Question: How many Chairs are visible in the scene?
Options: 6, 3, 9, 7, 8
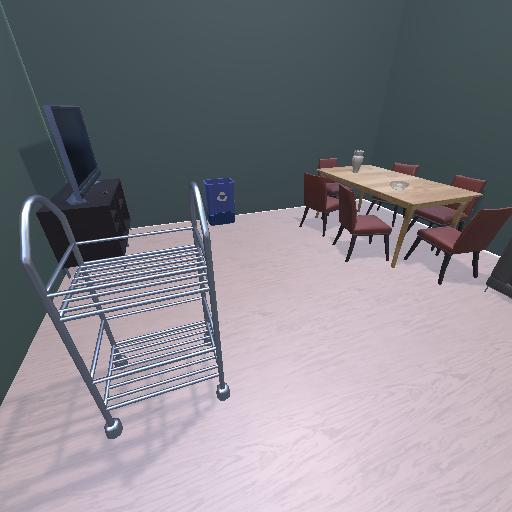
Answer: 6